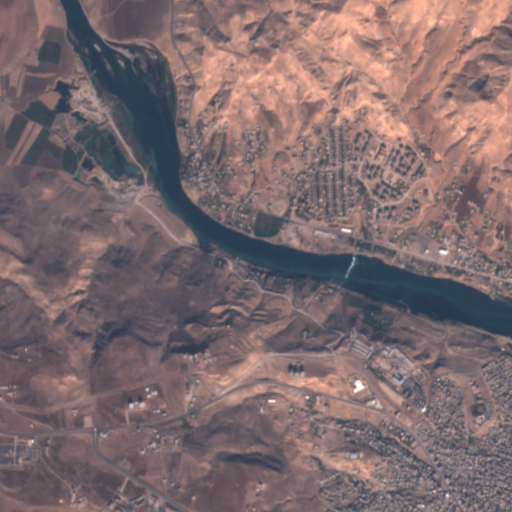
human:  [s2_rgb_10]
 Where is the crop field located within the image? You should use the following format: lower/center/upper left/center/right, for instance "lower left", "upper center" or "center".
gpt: The crop field is located in the center of the image.
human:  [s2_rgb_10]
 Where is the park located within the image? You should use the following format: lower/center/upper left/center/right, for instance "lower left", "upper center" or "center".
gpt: The park is located in the center right of the image.
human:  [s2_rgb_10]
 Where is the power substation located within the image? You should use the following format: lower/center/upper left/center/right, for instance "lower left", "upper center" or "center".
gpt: The power substation is located in the lower left of the image.
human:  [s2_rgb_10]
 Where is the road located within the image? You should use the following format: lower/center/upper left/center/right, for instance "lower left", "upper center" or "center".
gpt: There is no road in the image.